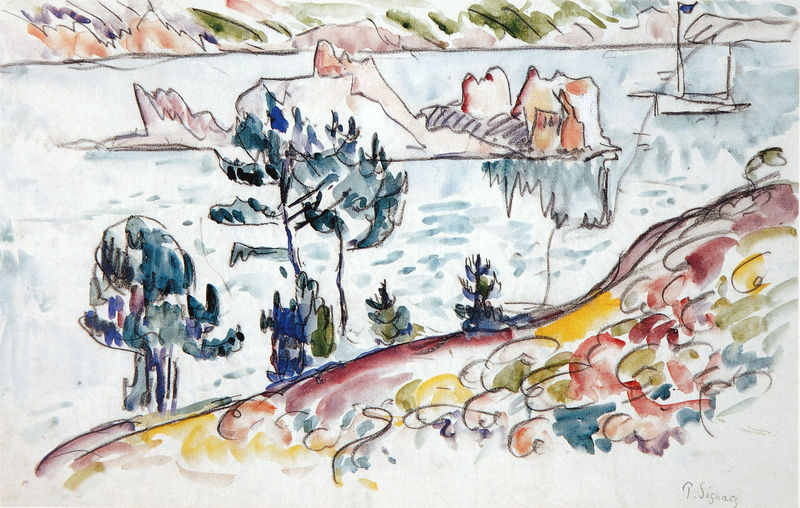
Titel: Lézardrieux
Künstler: Paul Signac
Institution: (Privatsammlung)
Schlagwörter: baum, berg, blau, felsen, gemälde, hand, meer, wasser, weiß, aquarell, bäume, fluss, gelb, grün, landschaft, see, ufer, blumen, bunt, grau, schwarz, skizze, zeichnung, rot, expressionismus, malerei, stein, steine, signatur, hügel, natur, spiegelung, gewässer, insel, kind, rosa, boot, farbig, küste, schiff, segel, segelboot, sommer, strand, papier, fahne, mast, segelschiff, abstrakt, berge, farben, fels, hang, modern, lila, wasserfarbe, linien, herbst, böschung, dampfer, blue, red, white, black, gray, green, painting, yellow, flowers, pink, brown, striche, bucht, tusche, paul, koloriert, bleistift, entwurf, wimpel, wood, rock, rocks, tree, boat, field, hill, hills, lake, landscape, mountain, mountains, ocean, orange, sand, sea, ship, shore, water, waves, island, trees, child, signac, snow, winter, coast, forest, grass, river, bushes, road, view, drawing, paper, castle, color, purple, shadow, illustration, sketch, pen, fall, ice, beach, sail, spielzeug, flag, abstract, spring, leaves, sizze, ink, water colour, watercolor, colorful, colors, colourful, pastel, study, boote, bot, harbor, lines, flüchtig, bush, peaks, impressionist, shrub, kindlich, brush, watercolors, bay, paint, doof, felsem, paints, bank, land, sailing, häßlich, infantil, aquarel, sailboat, countryside, boulder, unschön, natural, walkway, cove, primary, zeichnung bund, yell, body of water, islands, waterpainting, treess, landsape, von nem trottel gemalt, siguay, siguary, alnd, fbucht, iseland, blue flag, immpresionist, seleboot, pastel colors